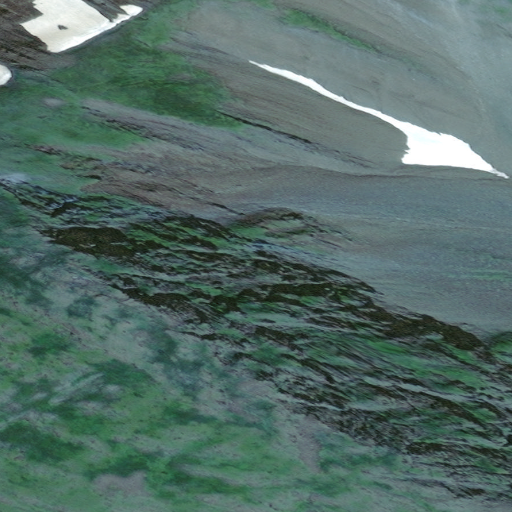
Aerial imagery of mountain in Alaska named West Peak containing only unknown